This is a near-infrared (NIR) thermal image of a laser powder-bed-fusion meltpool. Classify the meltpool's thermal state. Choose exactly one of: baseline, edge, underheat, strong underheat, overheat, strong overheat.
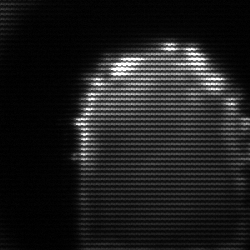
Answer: baseline